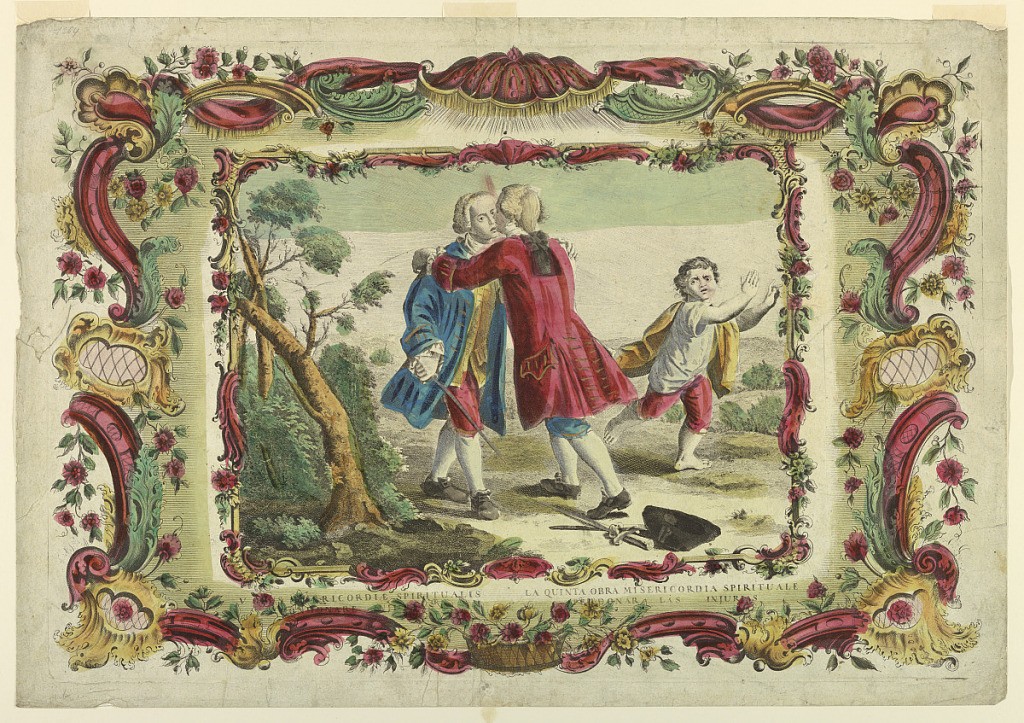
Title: Forgiveness
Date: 1750–1775
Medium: Brush and watercolor, gold on paper, mounted
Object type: Print
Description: Printed from two plates. Two duellers embrace. The sword of the one at right lies on the ground. A boy flees to the right. In an open landscape, with a few trees at left. Narrow border of rocaille motifs and flowers. Bottom: "V. OPUS MISERICORDIAE SPIRITUALIS / CONDONARE INJURIAS" and "LA QUINTA OBRA MISERICORDIA SPIRITUALE / PERDONAR LAS INJURIAS". The same wide border as in 1921-22-256.